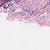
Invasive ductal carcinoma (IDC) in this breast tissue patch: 1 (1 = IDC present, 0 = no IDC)